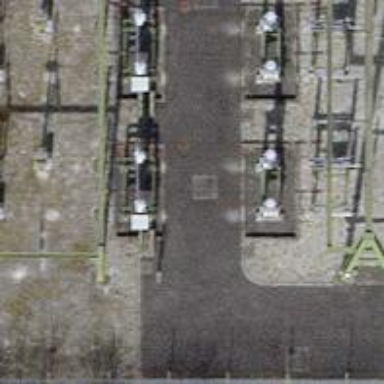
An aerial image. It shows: Switch for power supply.